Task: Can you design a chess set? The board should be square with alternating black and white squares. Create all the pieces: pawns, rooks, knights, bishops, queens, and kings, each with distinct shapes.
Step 999:
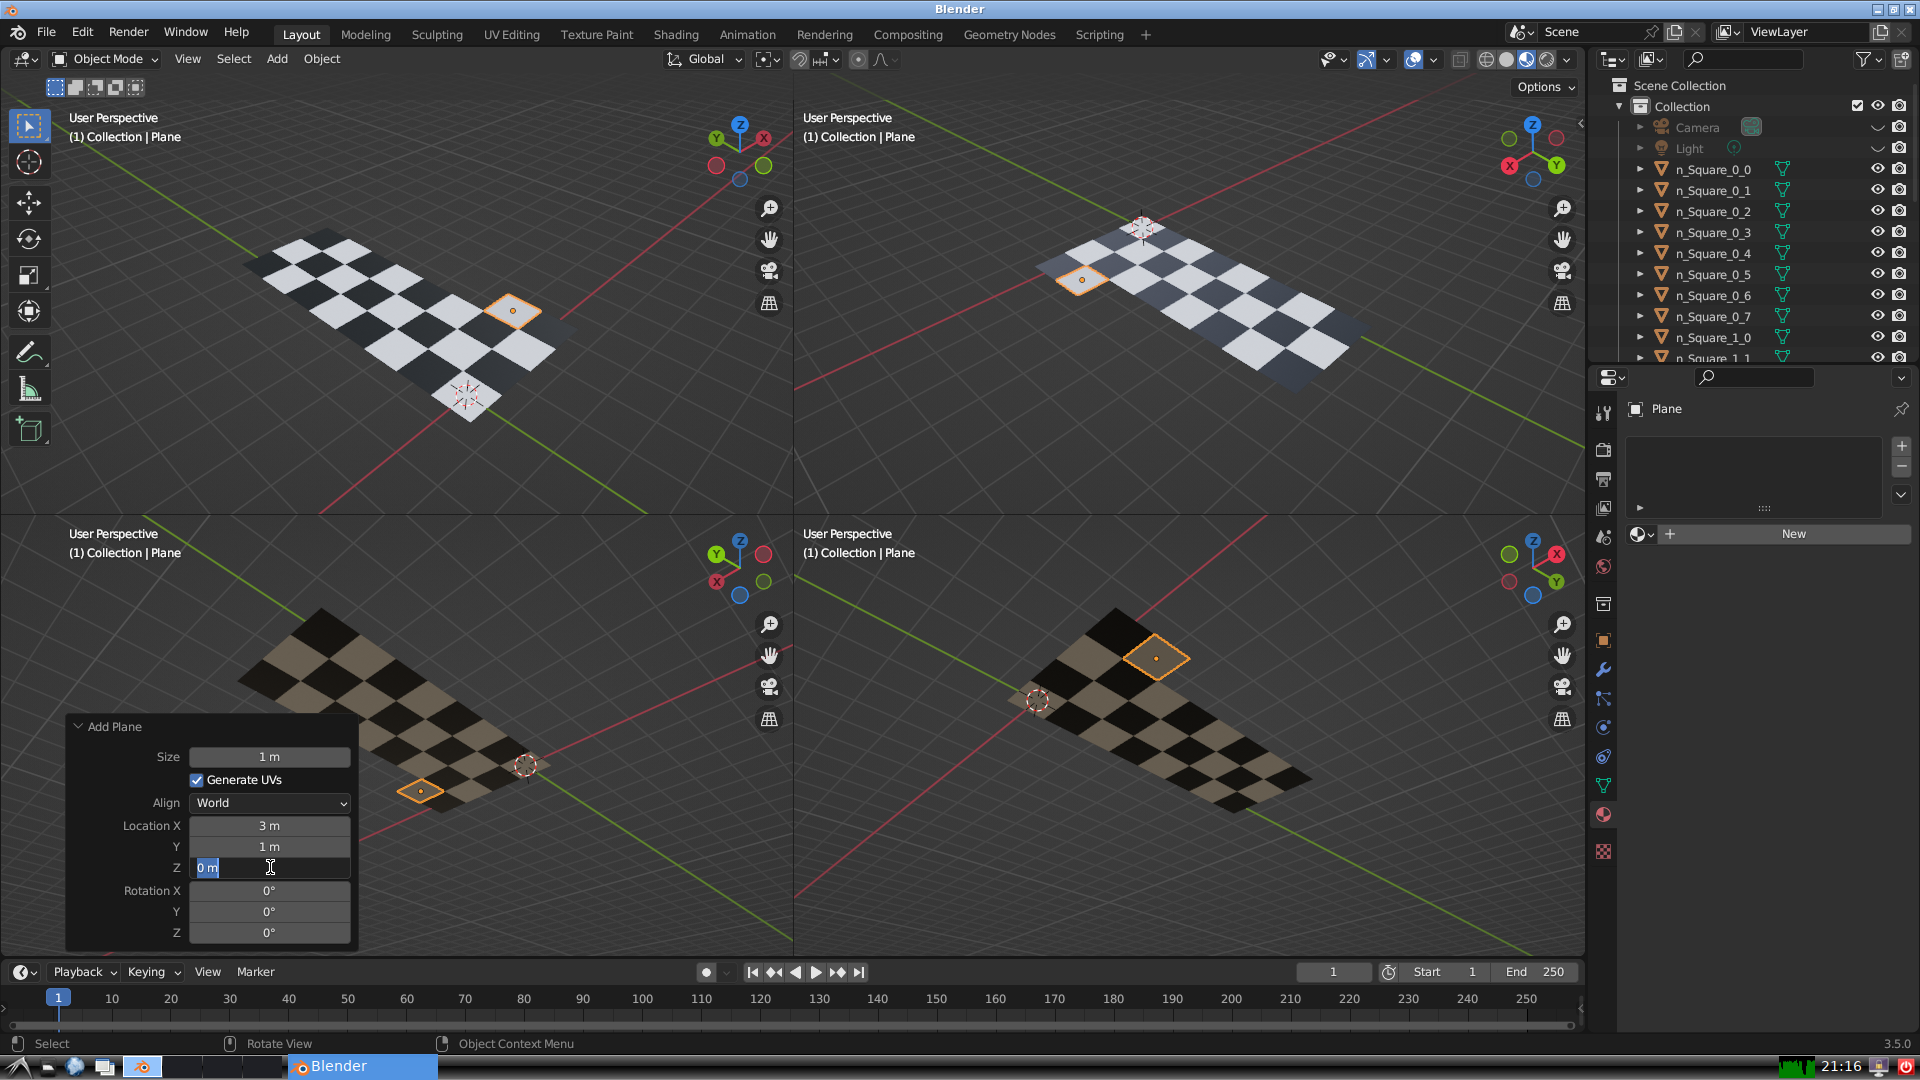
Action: input_text: 0.0